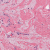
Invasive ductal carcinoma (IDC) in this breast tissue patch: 0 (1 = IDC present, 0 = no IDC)